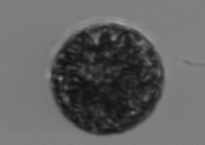
Label: Vicicitus_globosus